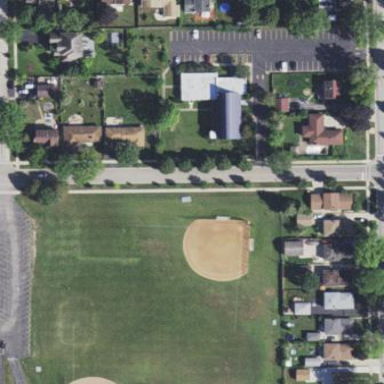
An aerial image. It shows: Baseball pitch for leisure land.